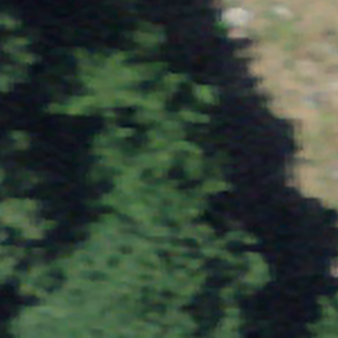
Label: other